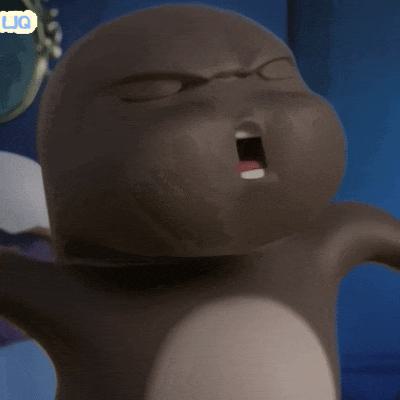
Label: nailong